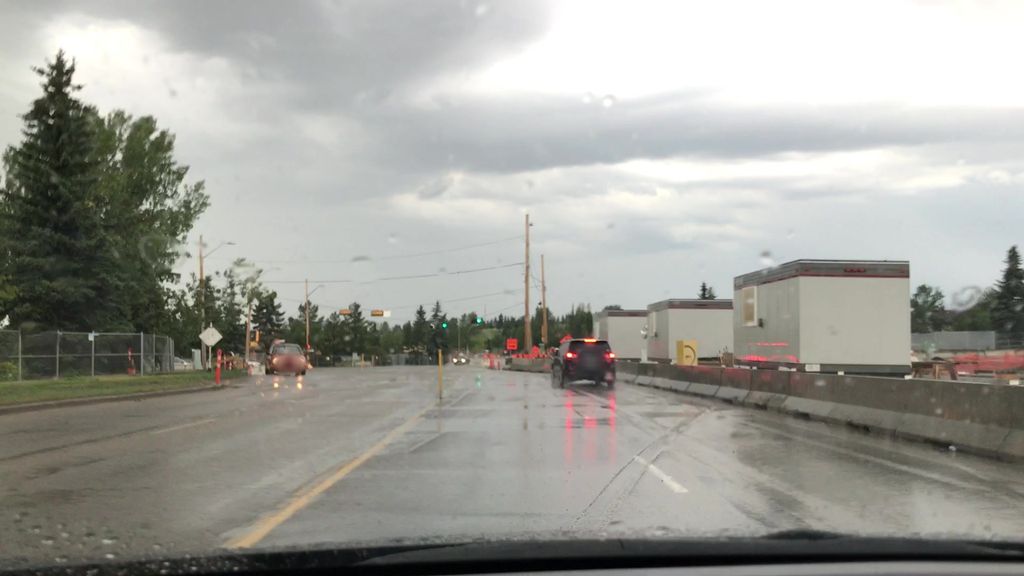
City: edmonton